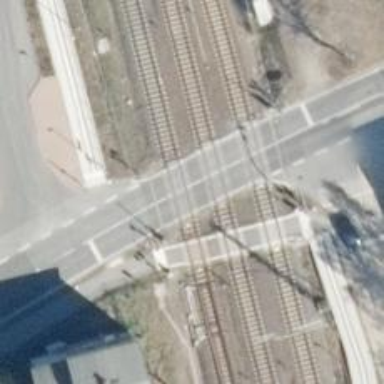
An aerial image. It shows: Railway level crossing.